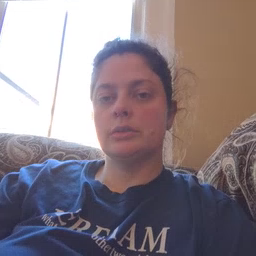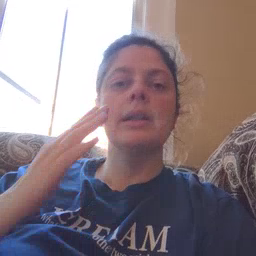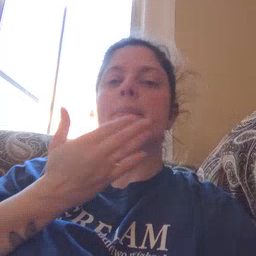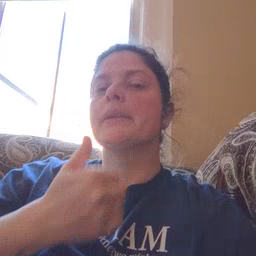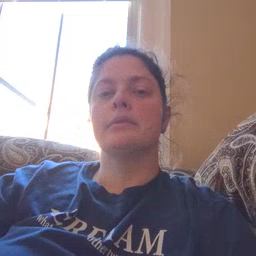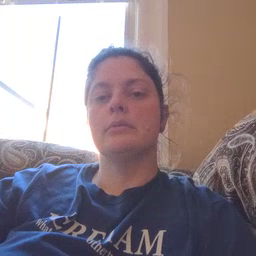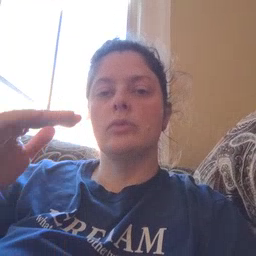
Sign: napkin